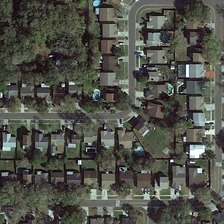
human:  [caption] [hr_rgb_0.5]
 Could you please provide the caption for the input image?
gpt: many buildings and many green trees are in a dense residential area .

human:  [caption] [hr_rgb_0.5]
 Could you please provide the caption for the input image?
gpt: many buildings and many green trees are in a dense residential area .

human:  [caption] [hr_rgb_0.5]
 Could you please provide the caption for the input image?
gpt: many buildings and many green trees are in a dense residential area .

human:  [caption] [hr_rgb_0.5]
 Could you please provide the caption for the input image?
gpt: many buildings and many green trees are in a dense residential area .

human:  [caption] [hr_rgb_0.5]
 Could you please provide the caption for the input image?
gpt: many buildings and many green trees are in a dense residential area .